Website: macys
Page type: payment
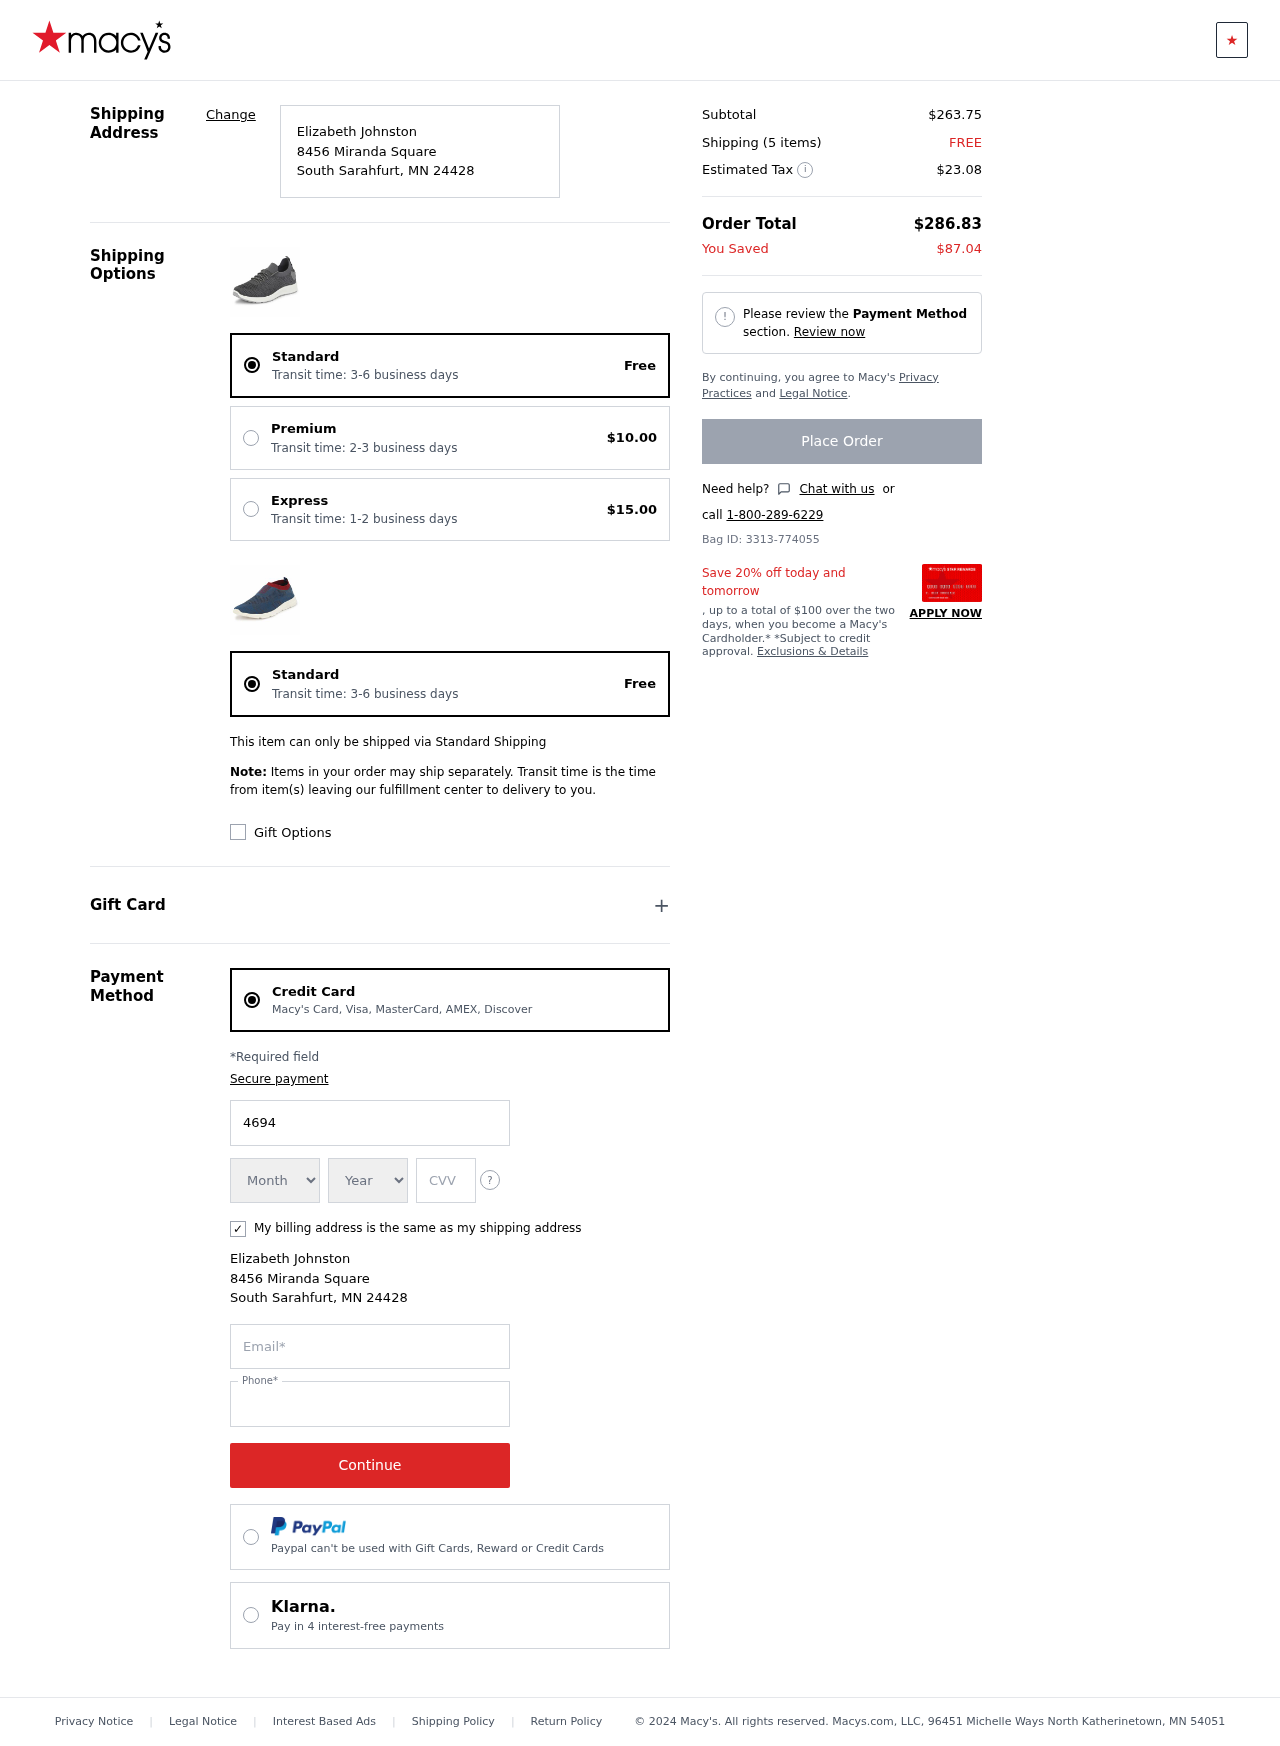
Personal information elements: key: PII_CARD_CVV
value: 584
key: PII_CARD_EXPIRY_MONTH
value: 07
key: PII_CARD_EXPIRY_YEAR
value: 30
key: PII_CARD_NUMBER
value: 4694 0430 7979 0658
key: PII_CITY
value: South Sarahfurt
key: PII_EMAIL
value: elizabethjohnston@yahoo.com
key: PII_FULLNAME
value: Elizabeth Johnston
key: PII_PHONE
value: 5634858623
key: PII_POSTCODE
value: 24428
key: PII_STATE_ABBR
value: MN
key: PII_STREET
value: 8456 Miranda Square
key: PII_FULLNAME2
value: Elizabeth Johnston
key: PII_CITY2
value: South Sarahfurt
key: PII_STATE_ABBR2
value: MN
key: PII_POSTCODE_FULL
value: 24428
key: PII_POSTCODE_NUMERIC
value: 24428
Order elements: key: ORDER_DELIVERY_DATE
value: Transit time: 3-6 business days
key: ORDER_SHIPPING_STANDARD
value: Free
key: ORDER_SHIPPING_PREMIUM
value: $10.00
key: ORDER_SHIPPING_EXPRESS
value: $15.00
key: ORDER_DELIVERY_DATE2
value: Transit time: 3-6 business days
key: ORDER_SHIPPING_STANDARD2
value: Free
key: ORDER_SUBTOTAL
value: $263.75
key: ORDER_NUM_ITEMS
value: Shipping (5 items)
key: ORDER_SHIPPING_COST
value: FREE
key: ORDER_TAX
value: $23.08
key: ORDER_TOTAL
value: $286.83
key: ORDER_SAVINGS
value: $87.04
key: ORDER_ID
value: Bag ID: 3313-774055